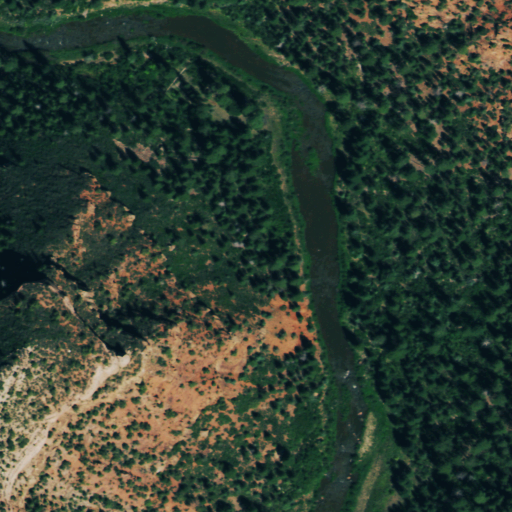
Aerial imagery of valley in Colorado named Chicken Aspen Canyon containing evergreen forest, deciduous forest, shrub, and woody wetlands